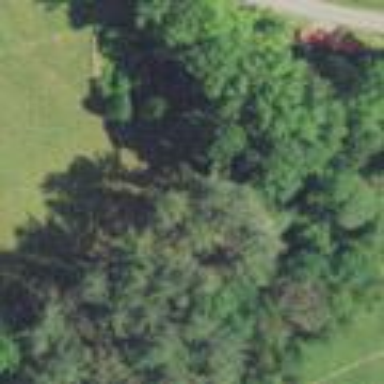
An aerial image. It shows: Beautiful woodland area.